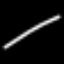
Label: line